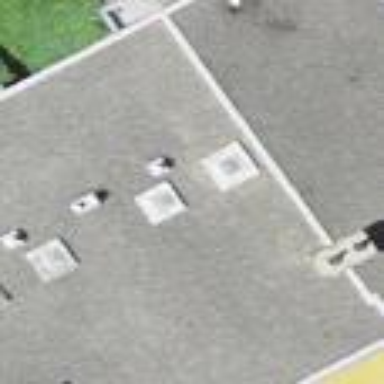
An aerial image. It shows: Residential building.